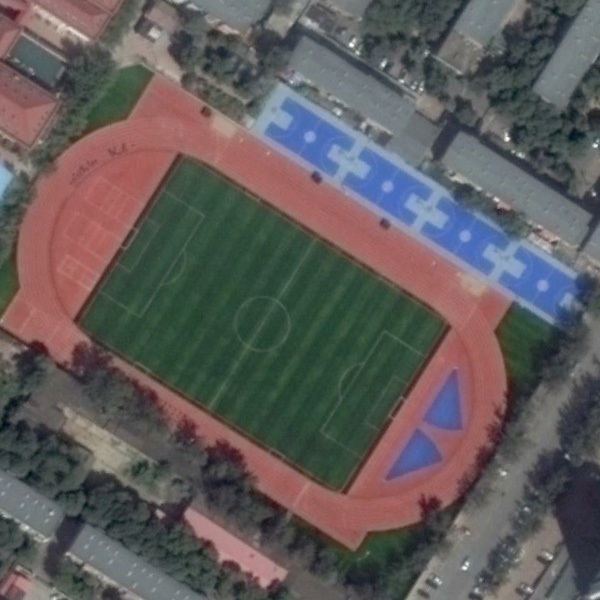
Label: Playground